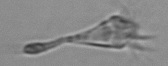
Label: Paratontonia_gracillima